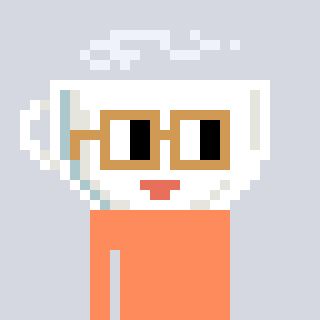
a pixel art character with square brown glasses, a mug-shaped head and a peachy-colored body on a cool background